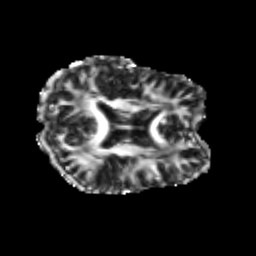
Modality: FA
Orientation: axial
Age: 20
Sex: female
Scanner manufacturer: siemens
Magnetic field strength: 3 T
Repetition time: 3.5 s
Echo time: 0.104 s